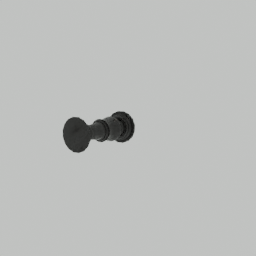
Label: architecture